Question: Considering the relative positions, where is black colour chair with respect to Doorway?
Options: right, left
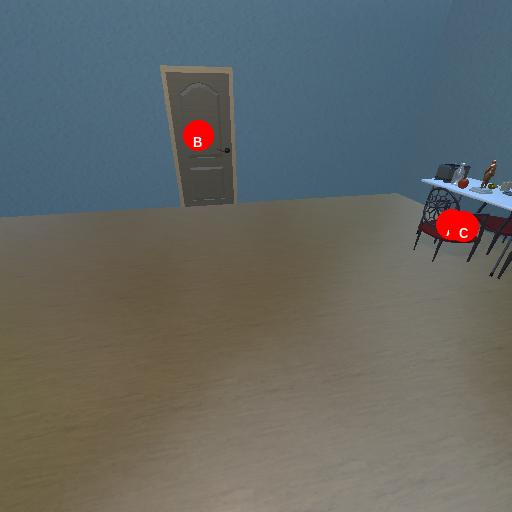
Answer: right